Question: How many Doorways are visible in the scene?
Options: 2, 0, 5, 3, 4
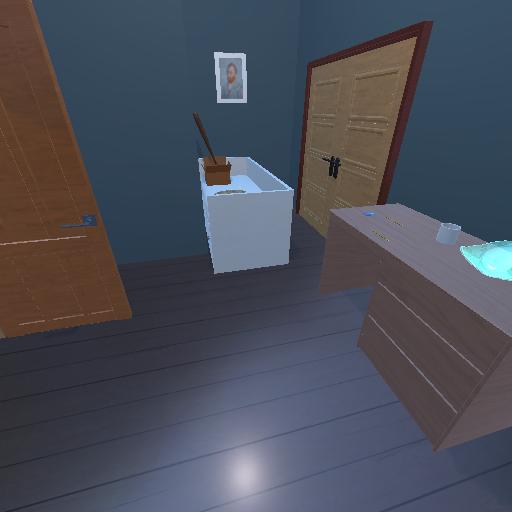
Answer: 2